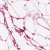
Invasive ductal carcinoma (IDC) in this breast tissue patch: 0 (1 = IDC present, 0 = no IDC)